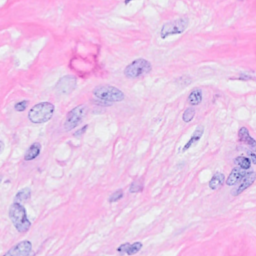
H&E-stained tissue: Breast